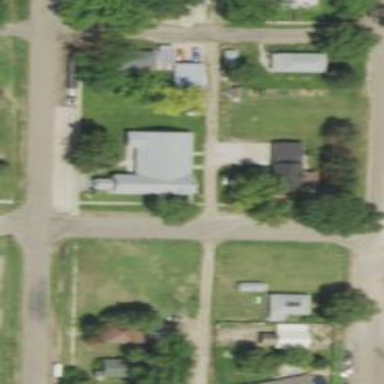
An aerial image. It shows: Alley classified as service road.